Question: Count the number of objects in the diagram.
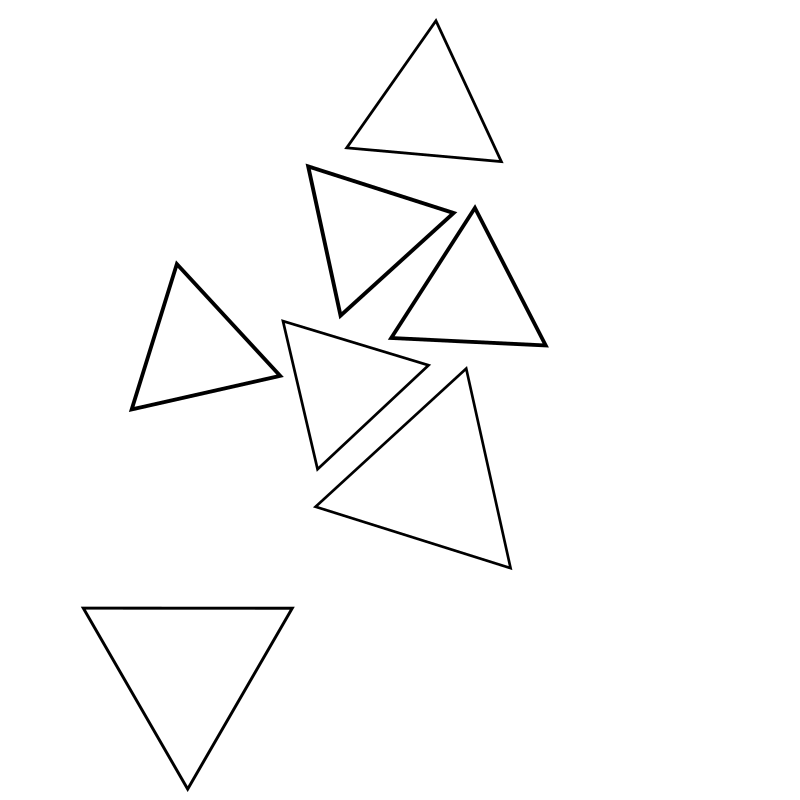
Answer: 7